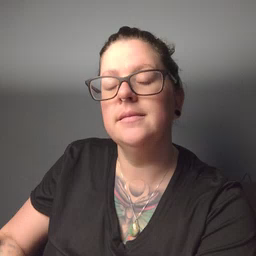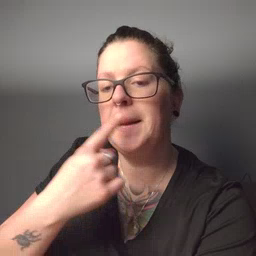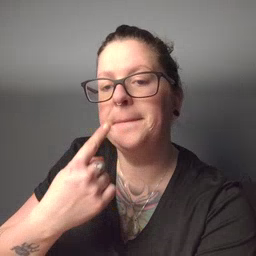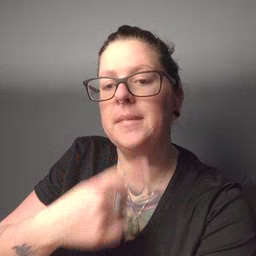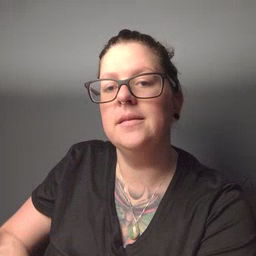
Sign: lips